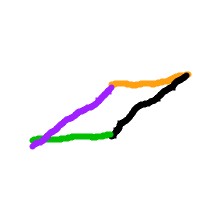
Shape: parallelogram